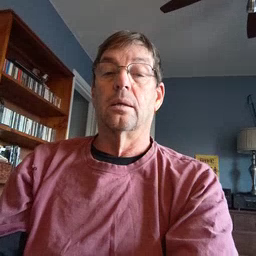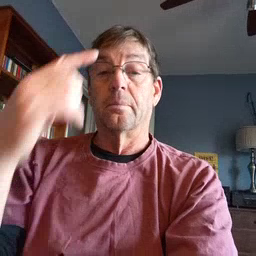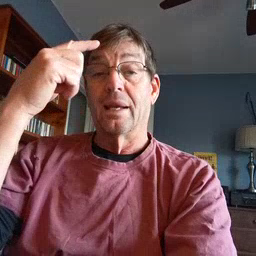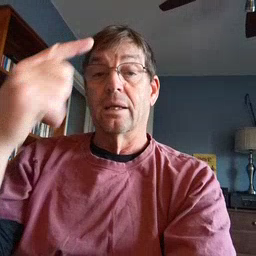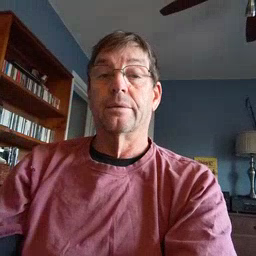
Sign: penny